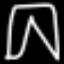
Label: pants